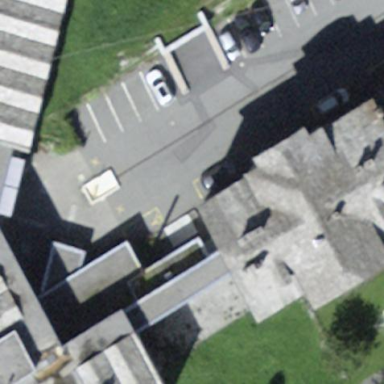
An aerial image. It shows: Hospital building.